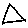
Label: triangle